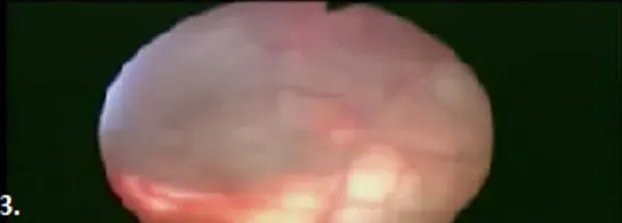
Surgeon's view with simultaneous endoscopic.
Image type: endoscopy (other_endoscopy)